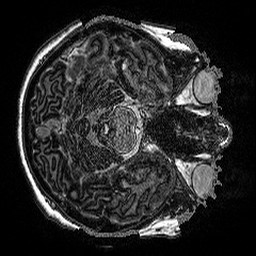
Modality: MP2RAGE
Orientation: axial
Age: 27
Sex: female
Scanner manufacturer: siemens
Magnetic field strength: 3 T
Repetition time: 5 s
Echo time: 0.00298 s